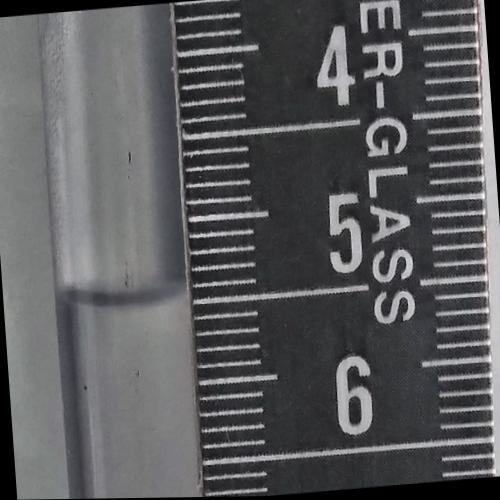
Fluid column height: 5.5 cm